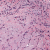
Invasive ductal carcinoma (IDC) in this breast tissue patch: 1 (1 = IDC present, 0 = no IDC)